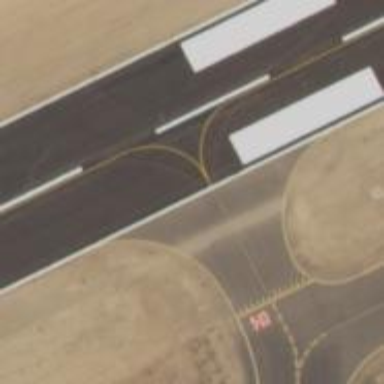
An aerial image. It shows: Image of taxiway at airport.